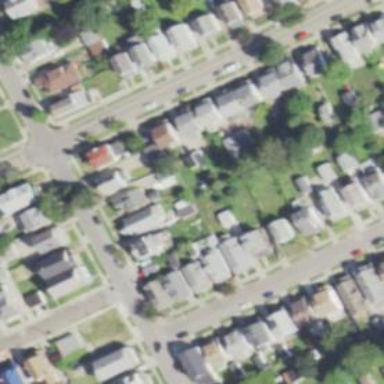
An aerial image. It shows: Neighborhood.